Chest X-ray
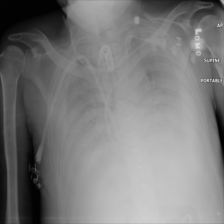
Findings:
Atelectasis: positive
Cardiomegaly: negative
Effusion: positive
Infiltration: negative
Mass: negative
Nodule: negative
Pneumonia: negative
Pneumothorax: negative
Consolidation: negative
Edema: negative
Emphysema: negative
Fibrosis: negative
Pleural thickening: negative
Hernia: negative